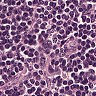
Metastatic tissue present: no